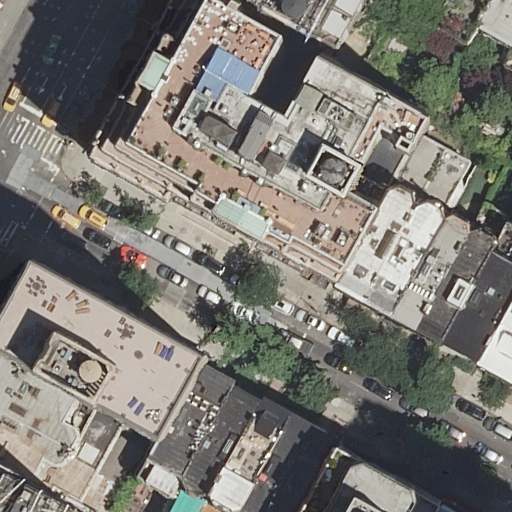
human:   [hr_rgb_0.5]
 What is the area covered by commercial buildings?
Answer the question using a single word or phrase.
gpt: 0m2

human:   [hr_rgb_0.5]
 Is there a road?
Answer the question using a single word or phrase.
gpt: yes

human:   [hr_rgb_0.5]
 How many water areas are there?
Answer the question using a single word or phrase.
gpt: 0

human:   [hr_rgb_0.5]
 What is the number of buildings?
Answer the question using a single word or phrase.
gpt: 22

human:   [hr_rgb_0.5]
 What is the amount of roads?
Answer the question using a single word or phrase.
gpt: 2

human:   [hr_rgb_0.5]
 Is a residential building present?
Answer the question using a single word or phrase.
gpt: yes

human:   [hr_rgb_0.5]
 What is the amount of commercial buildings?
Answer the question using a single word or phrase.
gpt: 0

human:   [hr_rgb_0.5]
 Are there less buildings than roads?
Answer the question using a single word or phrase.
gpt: no

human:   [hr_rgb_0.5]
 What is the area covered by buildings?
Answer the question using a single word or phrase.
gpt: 4687m2

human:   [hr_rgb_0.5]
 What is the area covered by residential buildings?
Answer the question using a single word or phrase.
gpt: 4687m2

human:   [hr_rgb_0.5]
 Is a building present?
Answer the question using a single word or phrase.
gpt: yes

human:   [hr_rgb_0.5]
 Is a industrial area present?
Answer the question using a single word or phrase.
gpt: no

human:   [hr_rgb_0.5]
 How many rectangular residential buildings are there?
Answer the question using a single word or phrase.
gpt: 18

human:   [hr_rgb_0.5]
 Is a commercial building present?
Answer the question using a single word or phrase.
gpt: no

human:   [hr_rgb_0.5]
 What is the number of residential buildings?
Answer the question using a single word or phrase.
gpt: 22

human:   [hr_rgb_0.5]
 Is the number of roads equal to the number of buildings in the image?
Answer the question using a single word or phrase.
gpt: no

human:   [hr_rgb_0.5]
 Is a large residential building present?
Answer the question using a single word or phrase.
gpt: yes

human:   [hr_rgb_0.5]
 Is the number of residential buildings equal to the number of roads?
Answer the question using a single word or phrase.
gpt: no

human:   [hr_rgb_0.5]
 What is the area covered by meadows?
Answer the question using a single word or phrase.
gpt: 0m2

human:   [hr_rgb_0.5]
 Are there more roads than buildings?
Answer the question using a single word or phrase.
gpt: no

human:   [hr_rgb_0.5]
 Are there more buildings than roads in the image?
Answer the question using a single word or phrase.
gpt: yes

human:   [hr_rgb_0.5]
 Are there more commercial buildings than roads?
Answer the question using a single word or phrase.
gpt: no

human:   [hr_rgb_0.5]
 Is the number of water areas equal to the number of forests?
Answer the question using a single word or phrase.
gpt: yes

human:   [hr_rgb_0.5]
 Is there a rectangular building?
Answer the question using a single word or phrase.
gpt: yes

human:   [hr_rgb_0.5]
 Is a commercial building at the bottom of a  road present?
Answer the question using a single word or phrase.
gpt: no

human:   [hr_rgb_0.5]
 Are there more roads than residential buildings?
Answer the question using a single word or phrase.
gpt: no

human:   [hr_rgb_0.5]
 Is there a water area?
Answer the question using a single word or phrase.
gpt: no

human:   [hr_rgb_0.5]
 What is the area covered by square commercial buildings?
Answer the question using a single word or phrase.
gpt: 0m2

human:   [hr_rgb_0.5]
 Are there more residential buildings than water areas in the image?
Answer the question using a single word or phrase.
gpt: yes

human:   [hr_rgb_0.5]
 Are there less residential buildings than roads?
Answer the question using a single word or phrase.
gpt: no

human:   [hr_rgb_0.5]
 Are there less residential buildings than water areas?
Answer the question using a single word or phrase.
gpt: no

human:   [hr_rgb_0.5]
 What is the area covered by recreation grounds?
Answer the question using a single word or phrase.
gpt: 0m2

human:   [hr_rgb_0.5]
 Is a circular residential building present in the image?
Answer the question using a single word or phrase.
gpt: no

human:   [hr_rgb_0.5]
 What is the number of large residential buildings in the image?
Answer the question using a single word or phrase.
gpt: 1

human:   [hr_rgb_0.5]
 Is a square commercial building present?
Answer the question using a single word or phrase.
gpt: no

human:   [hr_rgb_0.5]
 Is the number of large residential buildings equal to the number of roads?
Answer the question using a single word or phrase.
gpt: no

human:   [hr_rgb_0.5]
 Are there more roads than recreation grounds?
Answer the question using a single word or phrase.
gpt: yes

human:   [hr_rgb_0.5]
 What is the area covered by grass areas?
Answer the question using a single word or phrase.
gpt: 0m2

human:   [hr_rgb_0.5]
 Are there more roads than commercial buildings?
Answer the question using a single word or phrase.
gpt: yes

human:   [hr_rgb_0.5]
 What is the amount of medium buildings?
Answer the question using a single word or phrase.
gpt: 14

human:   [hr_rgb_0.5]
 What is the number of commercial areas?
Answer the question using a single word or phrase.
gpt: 0

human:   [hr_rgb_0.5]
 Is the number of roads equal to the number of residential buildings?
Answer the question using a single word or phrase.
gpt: no

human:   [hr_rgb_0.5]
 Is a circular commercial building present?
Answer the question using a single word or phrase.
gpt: no

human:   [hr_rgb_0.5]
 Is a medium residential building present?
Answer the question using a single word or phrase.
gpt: yes

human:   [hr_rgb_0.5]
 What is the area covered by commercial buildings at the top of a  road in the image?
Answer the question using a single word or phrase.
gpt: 0m2

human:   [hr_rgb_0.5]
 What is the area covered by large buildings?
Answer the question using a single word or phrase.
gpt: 2014m2

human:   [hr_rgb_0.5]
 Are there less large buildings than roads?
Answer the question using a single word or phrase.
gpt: yes

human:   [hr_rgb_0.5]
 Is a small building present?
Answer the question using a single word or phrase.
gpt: yes

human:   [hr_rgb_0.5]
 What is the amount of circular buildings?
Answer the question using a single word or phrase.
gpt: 0

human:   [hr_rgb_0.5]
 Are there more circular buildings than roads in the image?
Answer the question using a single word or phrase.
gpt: no

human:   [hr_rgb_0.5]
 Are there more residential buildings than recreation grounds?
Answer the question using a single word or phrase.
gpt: yes

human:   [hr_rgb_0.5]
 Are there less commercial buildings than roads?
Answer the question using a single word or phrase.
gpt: yes

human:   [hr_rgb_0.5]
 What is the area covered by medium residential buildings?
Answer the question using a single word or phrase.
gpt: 2380m2

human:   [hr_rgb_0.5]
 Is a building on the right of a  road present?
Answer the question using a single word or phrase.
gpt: yes

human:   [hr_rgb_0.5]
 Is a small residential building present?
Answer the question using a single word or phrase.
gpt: yes

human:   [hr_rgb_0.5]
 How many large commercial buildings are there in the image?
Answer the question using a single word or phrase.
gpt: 0

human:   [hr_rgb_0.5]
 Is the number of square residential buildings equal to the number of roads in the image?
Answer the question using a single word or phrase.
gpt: no

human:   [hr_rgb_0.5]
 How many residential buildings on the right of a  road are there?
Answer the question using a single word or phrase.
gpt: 18

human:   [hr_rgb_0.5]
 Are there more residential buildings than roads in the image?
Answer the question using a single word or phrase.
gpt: yes

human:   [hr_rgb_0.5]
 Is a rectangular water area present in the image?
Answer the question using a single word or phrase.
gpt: no

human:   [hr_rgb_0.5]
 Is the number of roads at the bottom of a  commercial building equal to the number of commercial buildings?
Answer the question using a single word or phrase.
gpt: yes

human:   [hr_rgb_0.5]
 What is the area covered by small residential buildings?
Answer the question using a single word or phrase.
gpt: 292m2

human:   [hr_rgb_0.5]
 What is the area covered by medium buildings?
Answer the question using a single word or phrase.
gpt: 2380m2

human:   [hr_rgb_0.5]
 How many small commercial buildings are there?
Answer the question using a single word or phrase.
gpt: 0